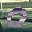
Label: 0